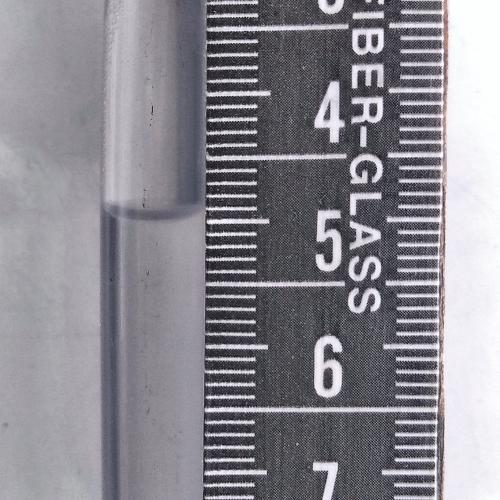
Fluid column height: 4.9 cm